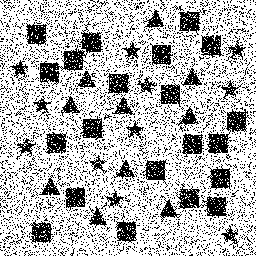
Squares: 21
Triangles: 10
Stars: 11
Total shapes: 42